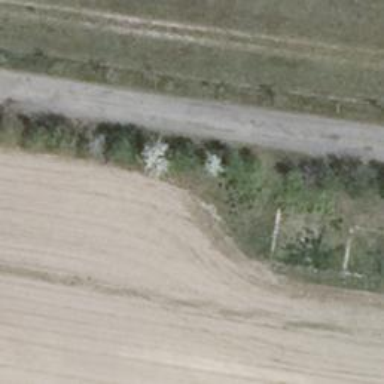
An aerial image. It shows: Row of deciduous broadleaved trees.